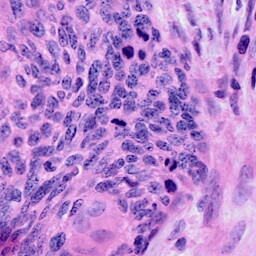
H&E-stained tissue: Cervix